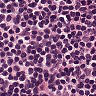
Metastatic tissue present: no